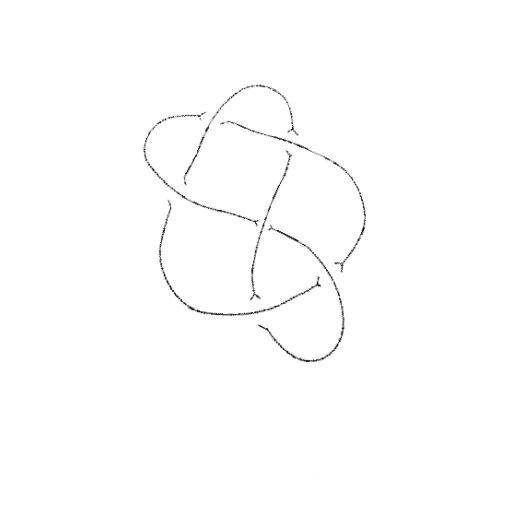
Crossing number: 6